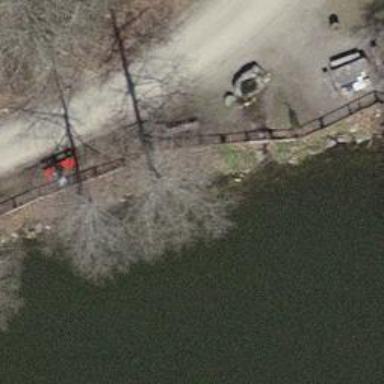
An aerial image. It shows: Bench for seating.